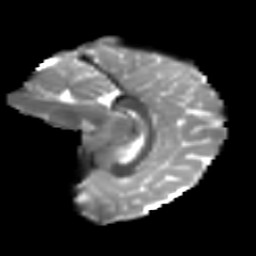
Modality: T2w
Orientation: sagittal
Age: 10
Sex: female
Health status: ill
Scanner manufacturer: ge
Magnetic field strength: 3 T
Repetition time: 6.752 s
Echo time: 0.079 s